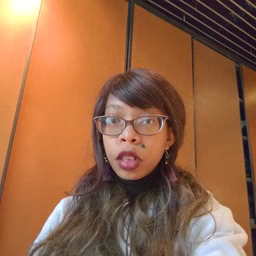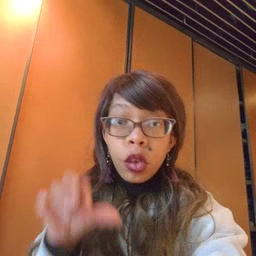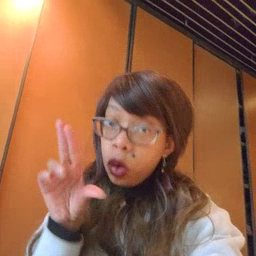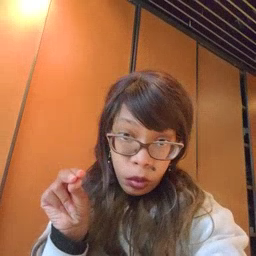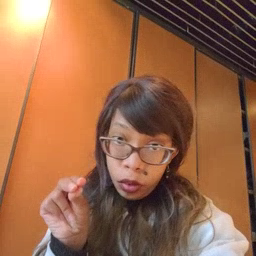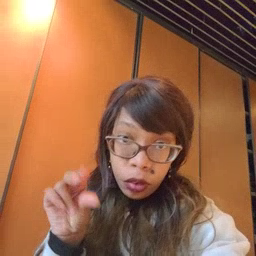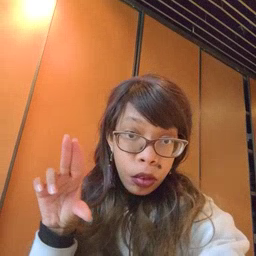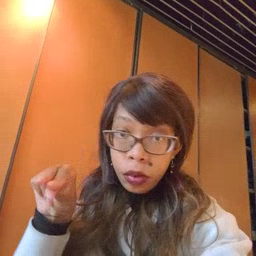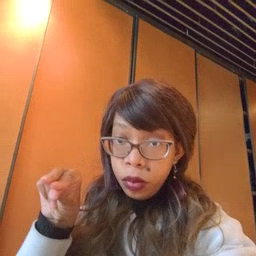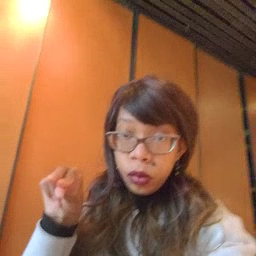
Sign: no